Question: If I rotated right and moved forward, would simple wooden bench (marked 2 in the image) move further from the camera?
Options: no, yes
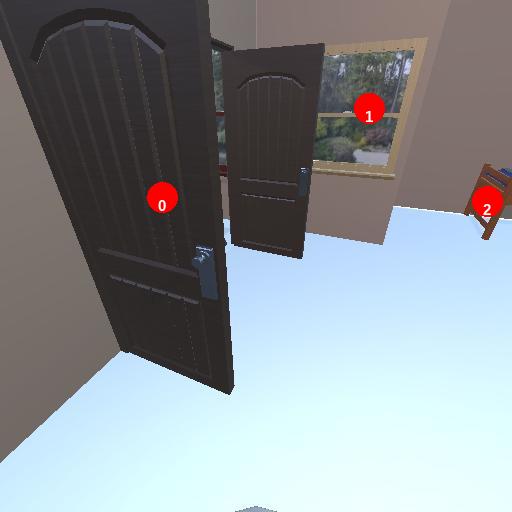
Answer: no